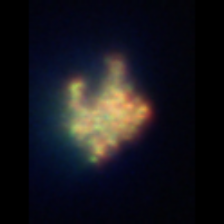
Taxon: Unknown_detritus
Group: Unknown